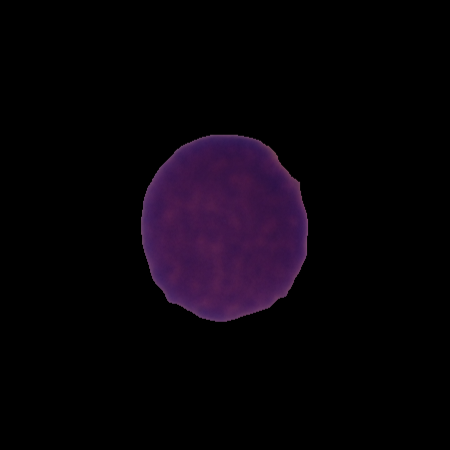
Label: healthy